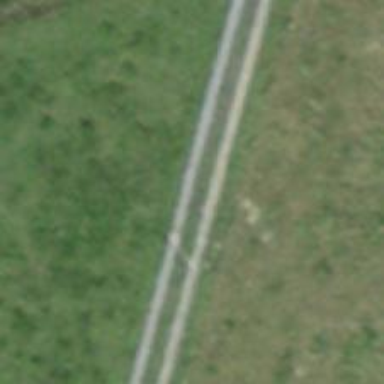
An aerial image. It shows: Track with grade2 tracktype.